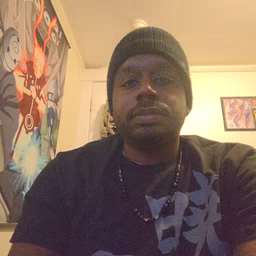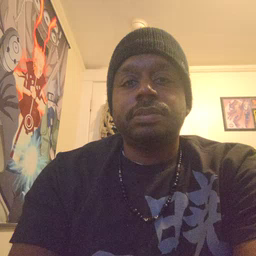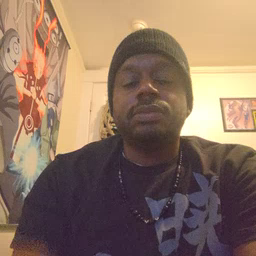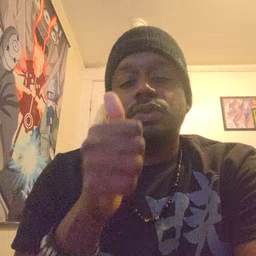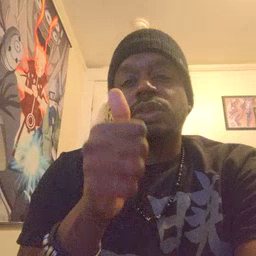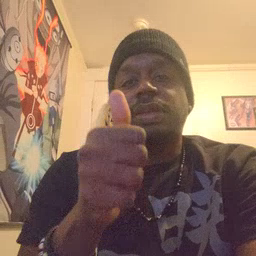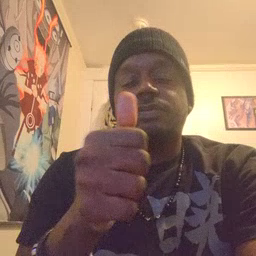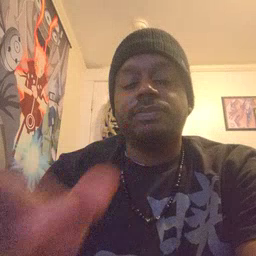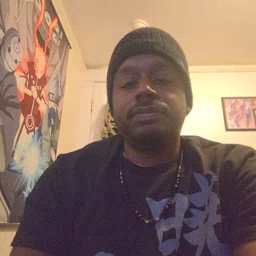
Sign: yourself